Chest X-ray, PA view. Patient: 41 years old, sex M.
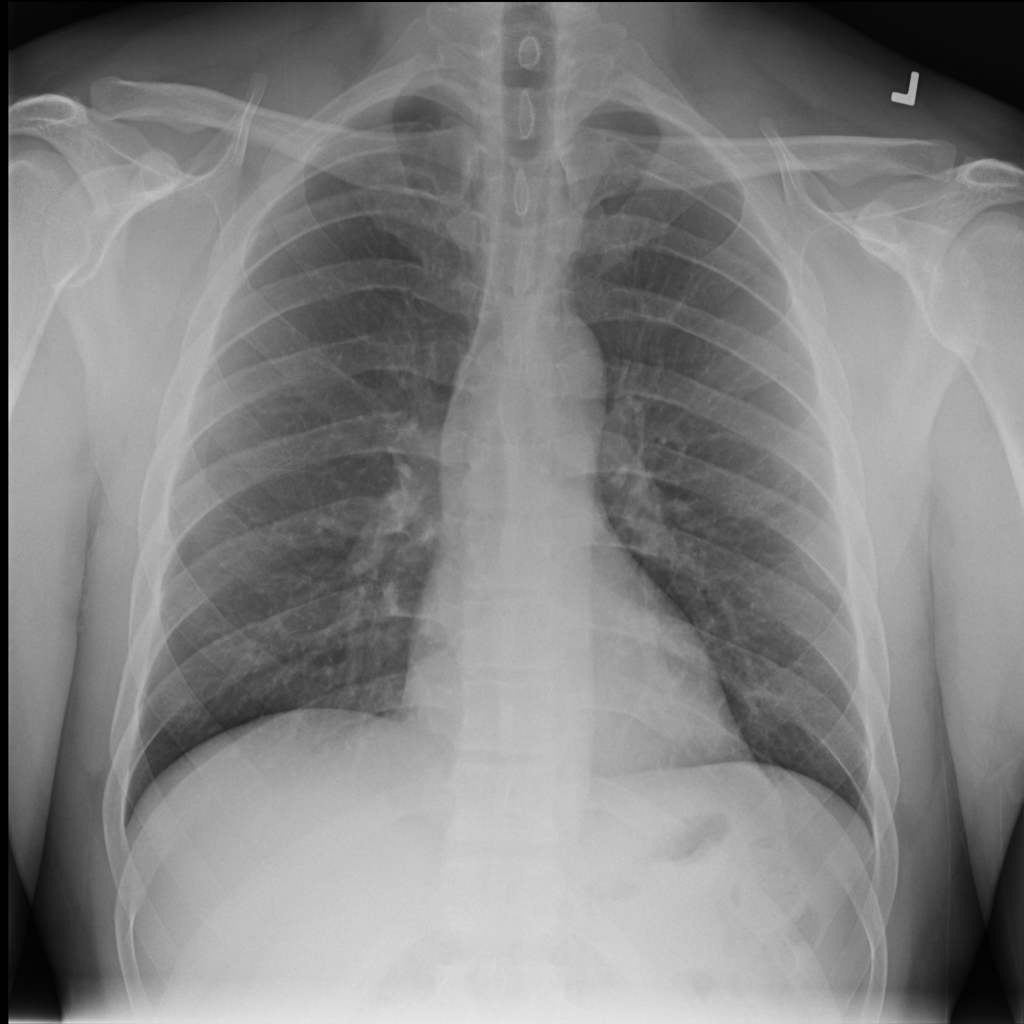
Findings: No Finding